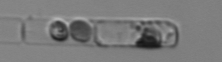
Label: Guinardia_delicatula_TAG_internal_parasite